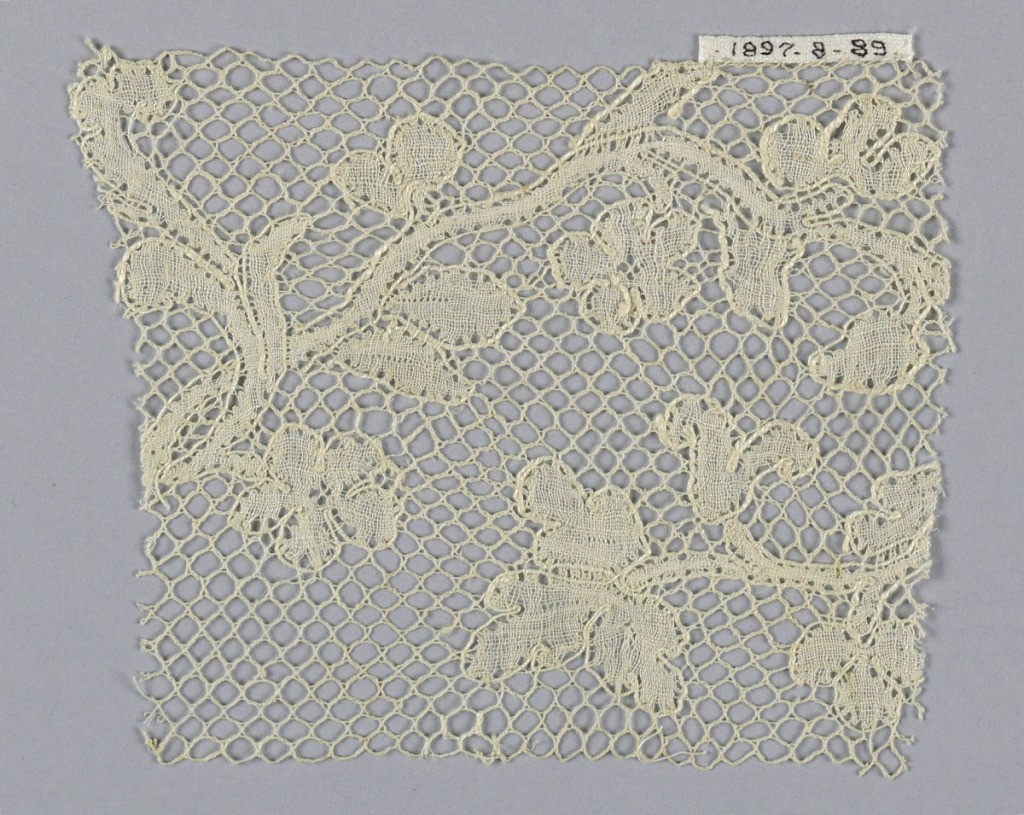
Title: Fragment
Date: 18th century
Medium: linen Technique: bobbin lace (Lille-style with heavy outlining thread)
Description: Serpentine stem with leaves and flowers and Lille ground.